Field crop: maize
Growth stage: 2
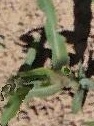
Species: maize